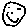
Label: smiley face